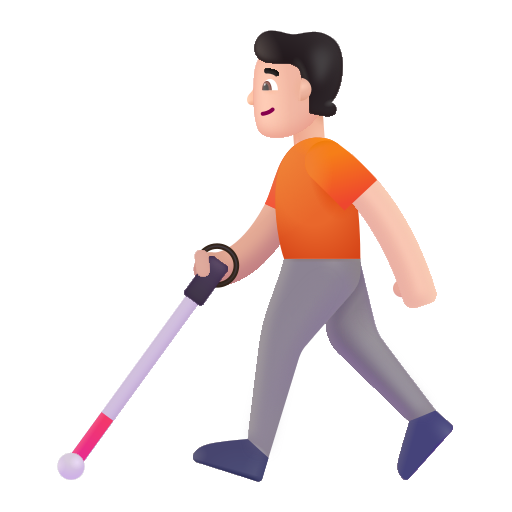
person with white cane color light